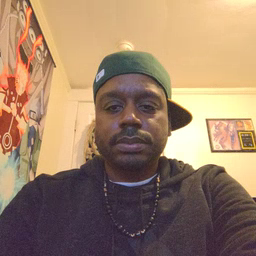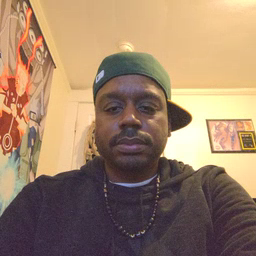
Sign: pencil